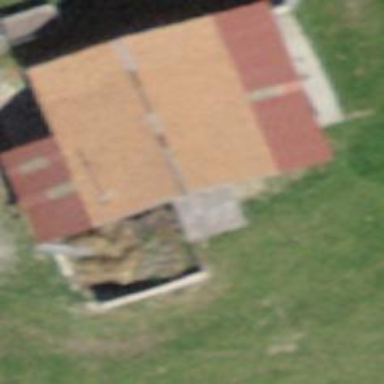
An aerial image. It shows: Farm auxiliary building.